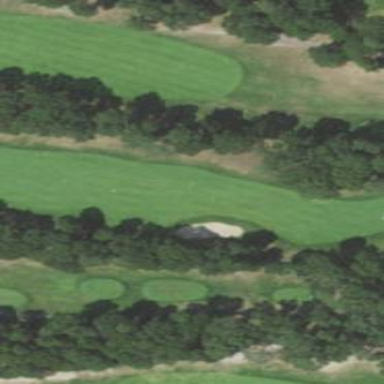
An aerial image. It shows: Scenic golf fairway.